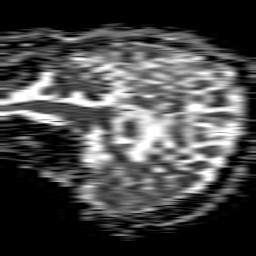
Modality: ADC
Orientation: sagittal
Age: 57
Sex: female
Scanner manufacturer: philips
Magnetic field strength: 1.5 T
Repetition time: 4.6 s
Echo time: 0.08476 s